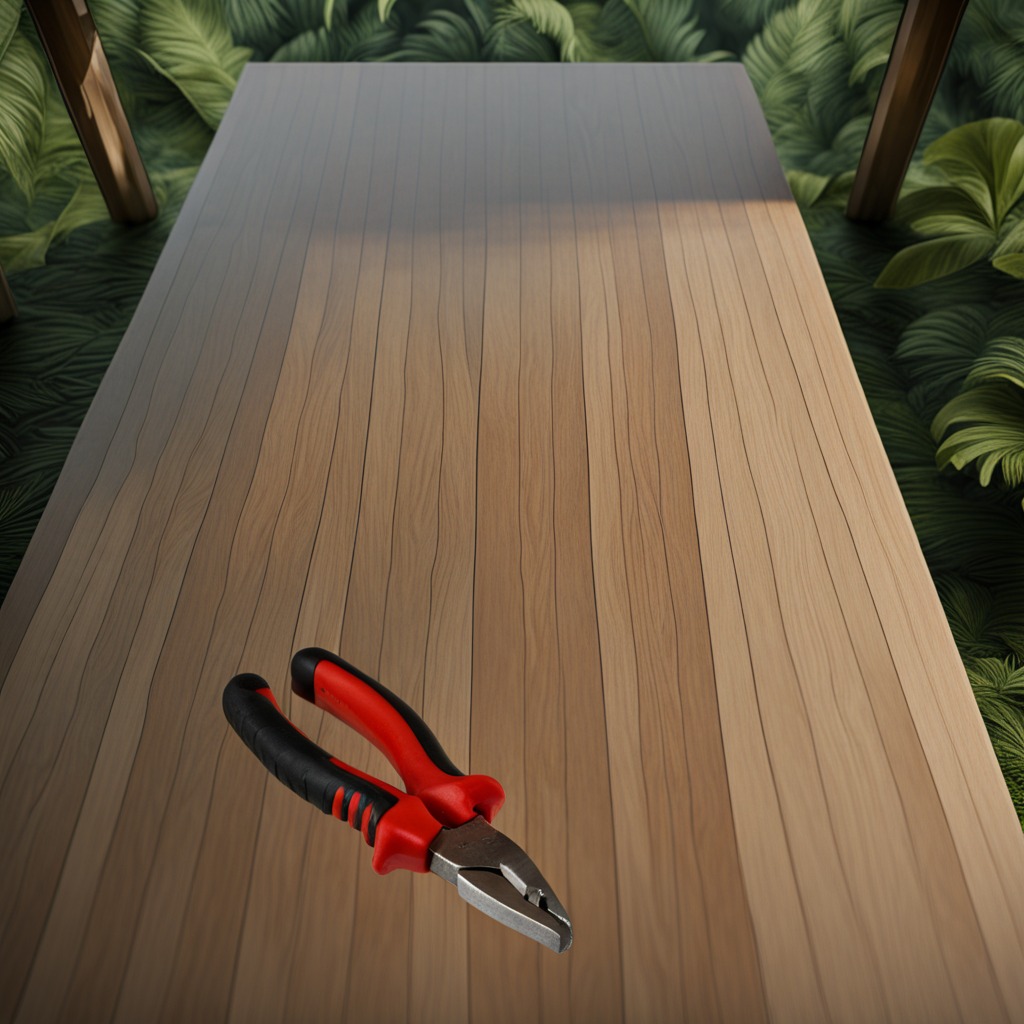
A plier lies on the wooden table.